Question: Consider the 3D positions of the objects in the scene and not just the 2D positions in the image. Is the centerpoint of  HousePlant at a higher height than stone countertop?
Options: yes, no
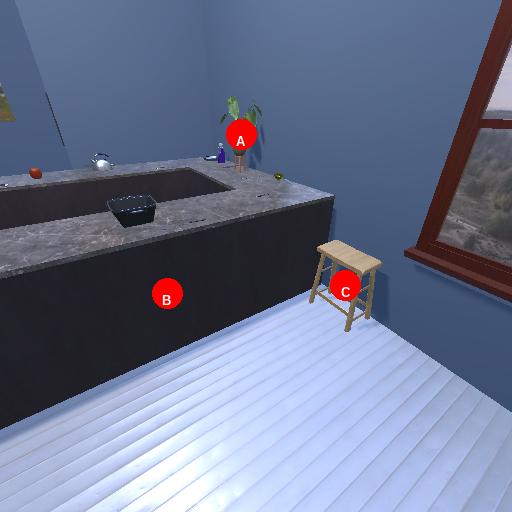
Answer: yes